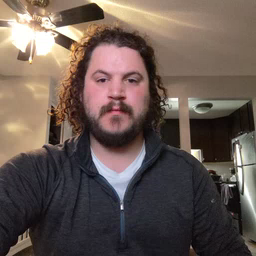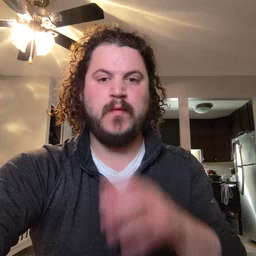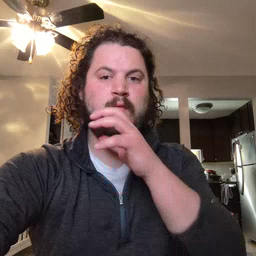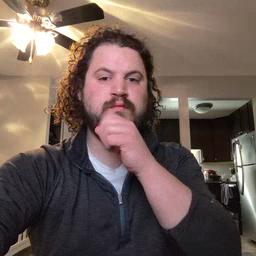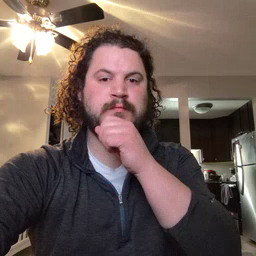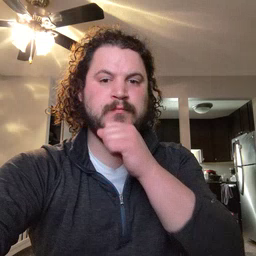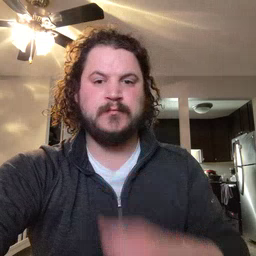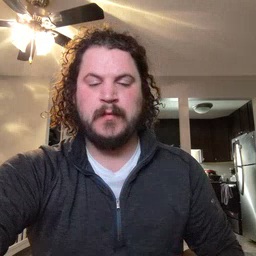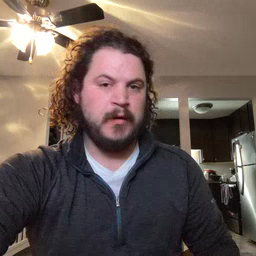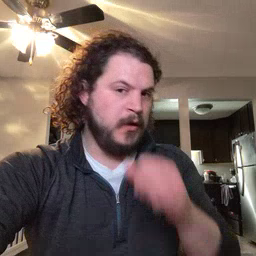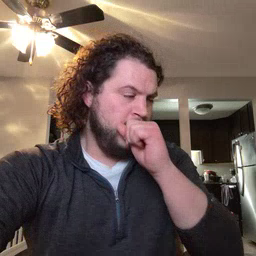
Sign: orange